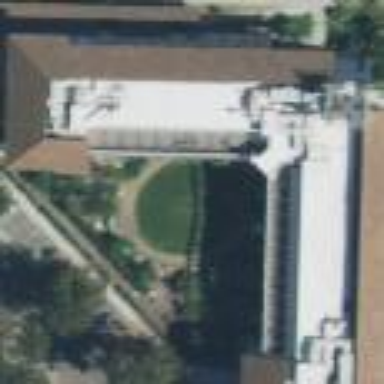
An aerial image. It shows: University building.